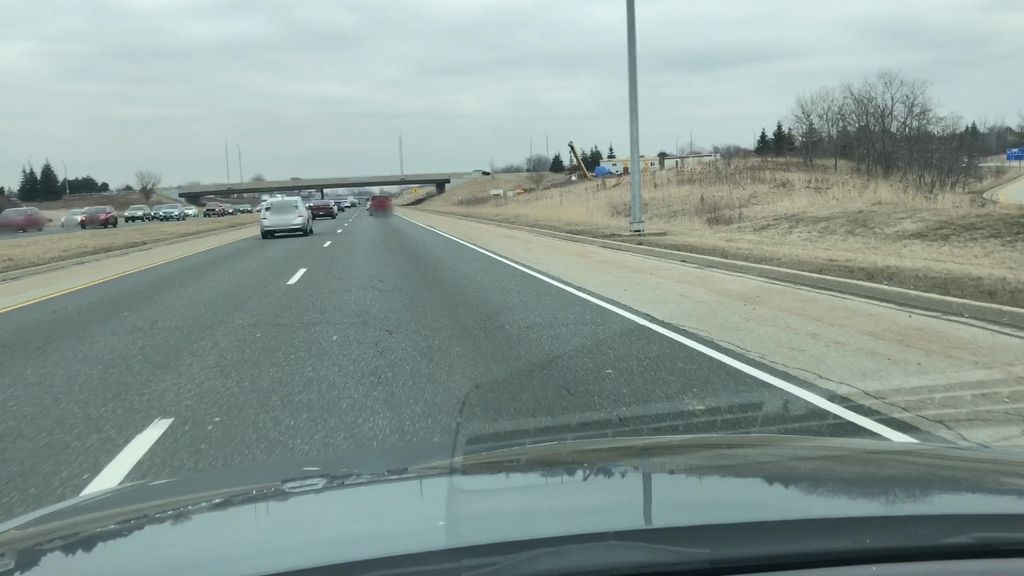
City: hamilton